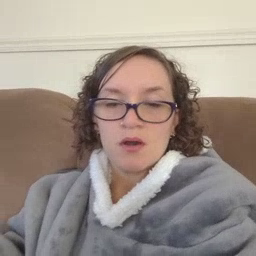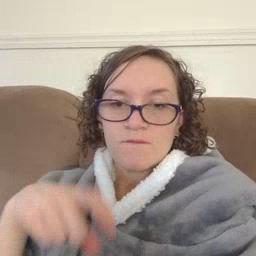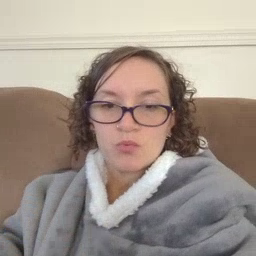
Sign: haveto